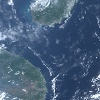
Label: water